Chest X-ray. View position: AP
Patient age: 45
Patient sex: M
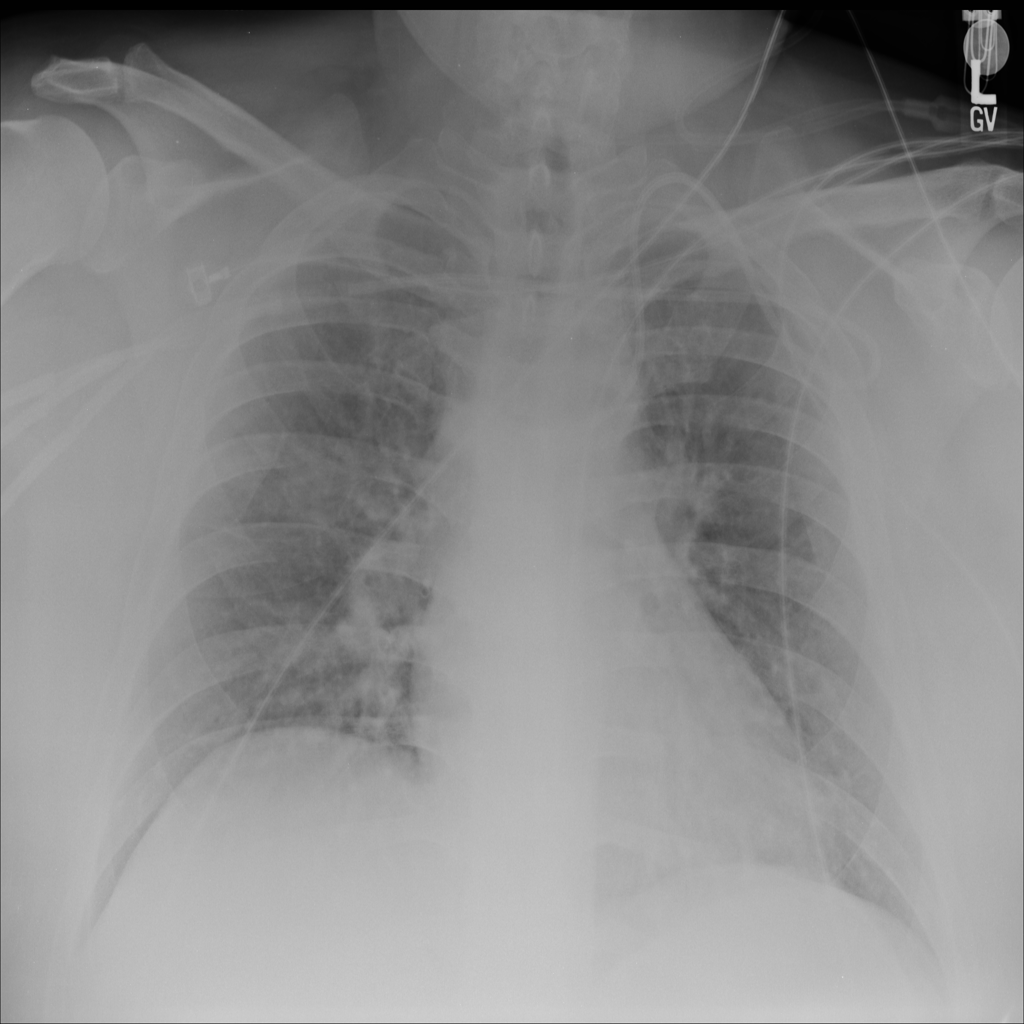
Finding: Pneumothorax